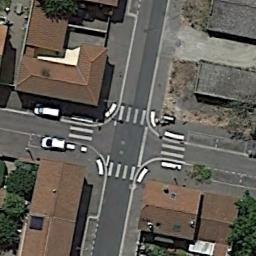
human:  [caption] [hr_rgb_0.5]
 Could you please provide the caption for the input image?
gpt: There is only traffic on the left side of the intersection .

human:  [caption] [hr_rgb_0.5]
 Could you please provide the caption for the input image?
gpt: There are many houses with brown roofs and many trees around the intersection .

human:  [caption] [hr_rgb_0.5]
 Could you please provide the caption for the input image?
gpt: There are many buildings beside the intersection .

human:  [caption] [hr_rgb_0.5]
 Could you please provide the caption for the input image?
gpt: An intersection with some crosswalks located in a residential area .

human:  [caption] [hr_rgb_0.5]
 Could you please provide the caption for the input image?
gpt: There are some brown buildings around the intersection .